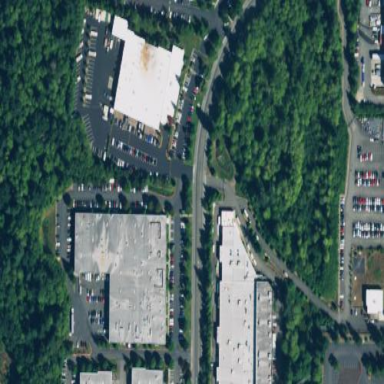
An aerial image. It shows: Commercial area.